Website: crate-barrel
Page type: receipt
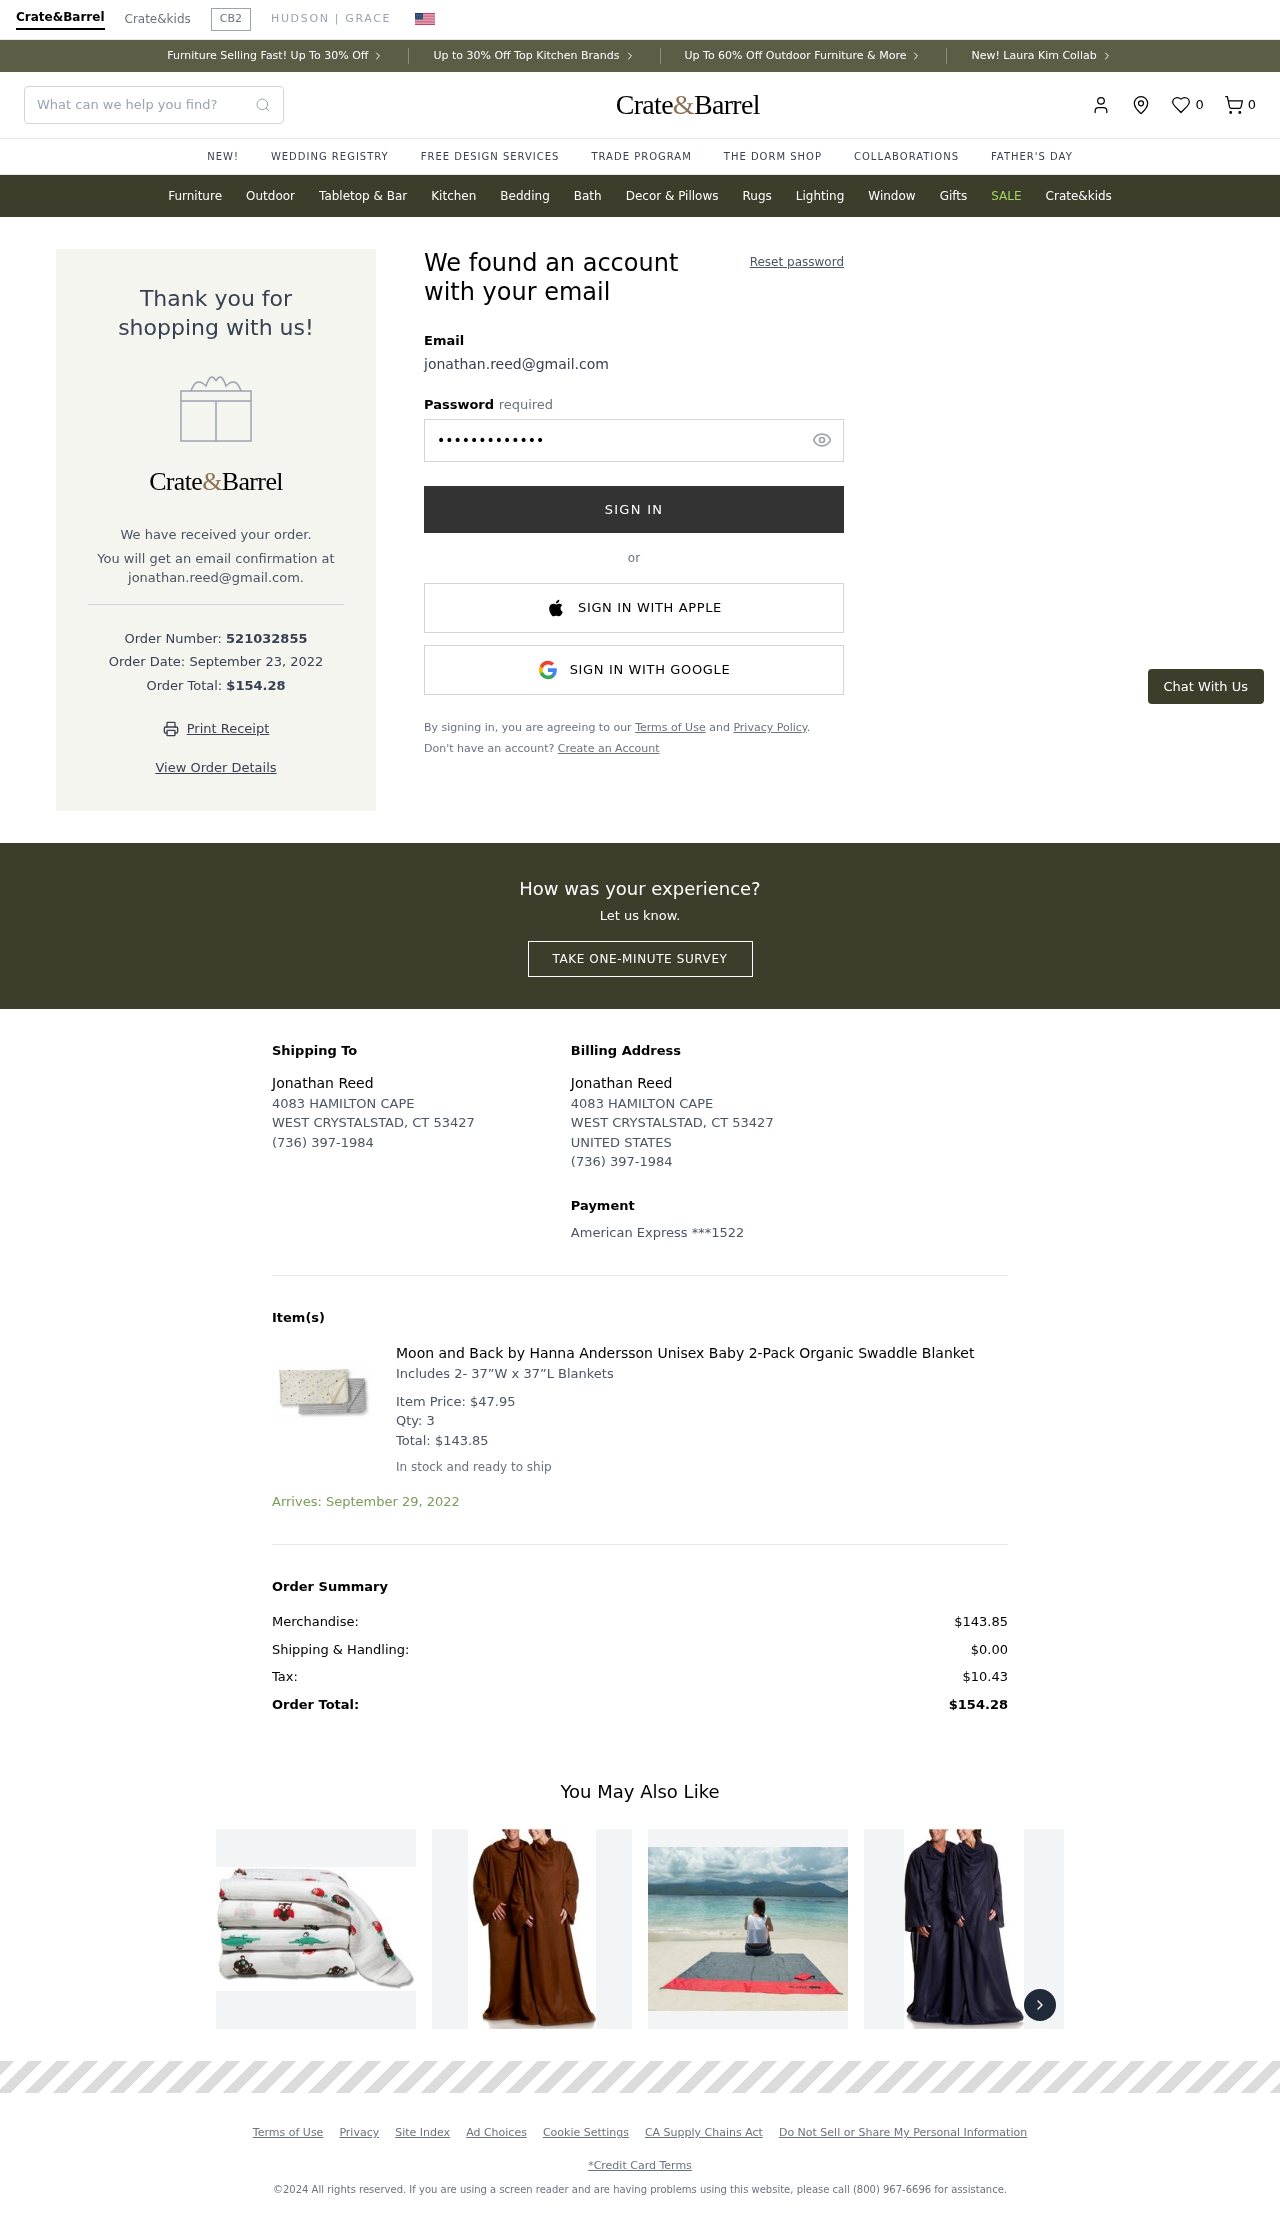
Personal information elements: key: PII_CARD_LAST4
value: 1522
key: PII_CARD_TYPE
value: American Express
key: PII_COUNTRY
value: UNITED STATES
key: PII_EMAIL
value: jonathan.reed@gmail.com
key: PII_FULLNAME
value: Jonathan Reed
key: PII_STREET
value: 4083 HAMILTON CAPE
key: PII_EMAIL2
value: jonathan.reed@gmail.com
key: PII_CITY_STATE_ZIP
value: WEST CRYSTALSTAD, CT 53427
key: PII_PHONE
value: (736) 397-1984
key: PII_FULLNAME2
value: Jonathan Reed
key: PII_STREET2
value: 4083 HAMILTON CAPE
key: PII_POSTCODE
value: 53427
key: PII_STATE_ABBR
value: CT
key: PII_POSTCODE_FULL
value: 53427
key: PII_POSTCODE_NUMERIC
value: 53427
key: PII_PHONE2
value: (736) 397-1984
Product elements: key: PRODUCT1_DESC
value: Includes 2- 37”W x 37”L Blankets
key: PRODUCT1_NAME
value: Moon and Back by Hanna Andersson Unisex Baby 2-Pack Organic Swaddle Blanket
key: PRODUCT1_PRICE
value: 47.95
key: PRODUCT1_QUANTITY
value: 3
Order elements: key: ORDER_NUM_ITEMS
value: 0
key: ORDER_ID
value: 521032855
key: ORDER_DATE
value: September 23, 2022
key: ORDER_TOTAL
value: $154.28
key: ORDER_ITEM_TOTAL
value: $143.85
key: ORDER_DELIVERY_DATE
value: Arrives: September 29, 2022
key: ORDER_SUBTOTAL
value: $143.85
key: ORDER_SHIPPING_COST
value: $0.00
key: ORDER_TAX
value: $10.43
Search elements: key: HEADER_SEARCH
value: What can we help you find?
Other elements: key: FAVORITES_COUNT
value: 0